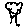
Label: tree